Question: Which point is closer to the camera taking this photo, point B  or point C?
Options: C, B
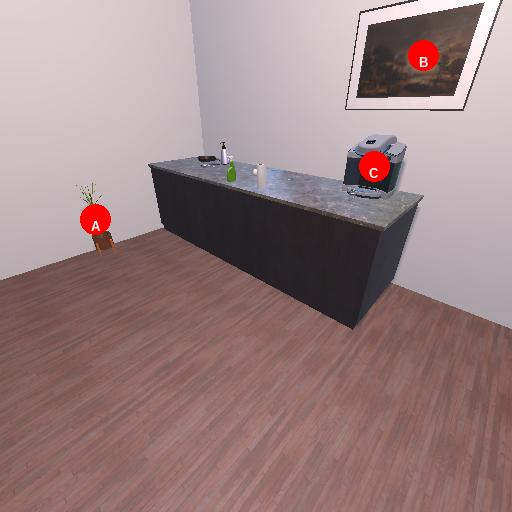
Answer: C